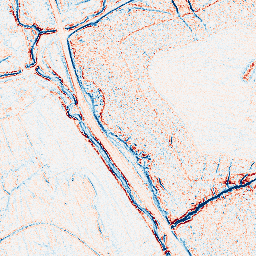
Category: edge_preserving
Decomposition family: anisotropic_diffusion
Decomposition parameters: iterations: 10
kappa: 100
gamma: 0.05
Upsampling method: regularized
Upsampling parameters: scale: 4
lambda_reg: 0.001
Upsampling scale: 4